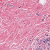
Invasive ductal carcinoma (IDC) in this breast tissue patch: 0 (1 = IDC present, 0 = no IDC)